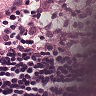
Metastatic tissue present: no